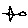
Label: bird